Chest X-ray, PA view. Patient: 46 years old, sex M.
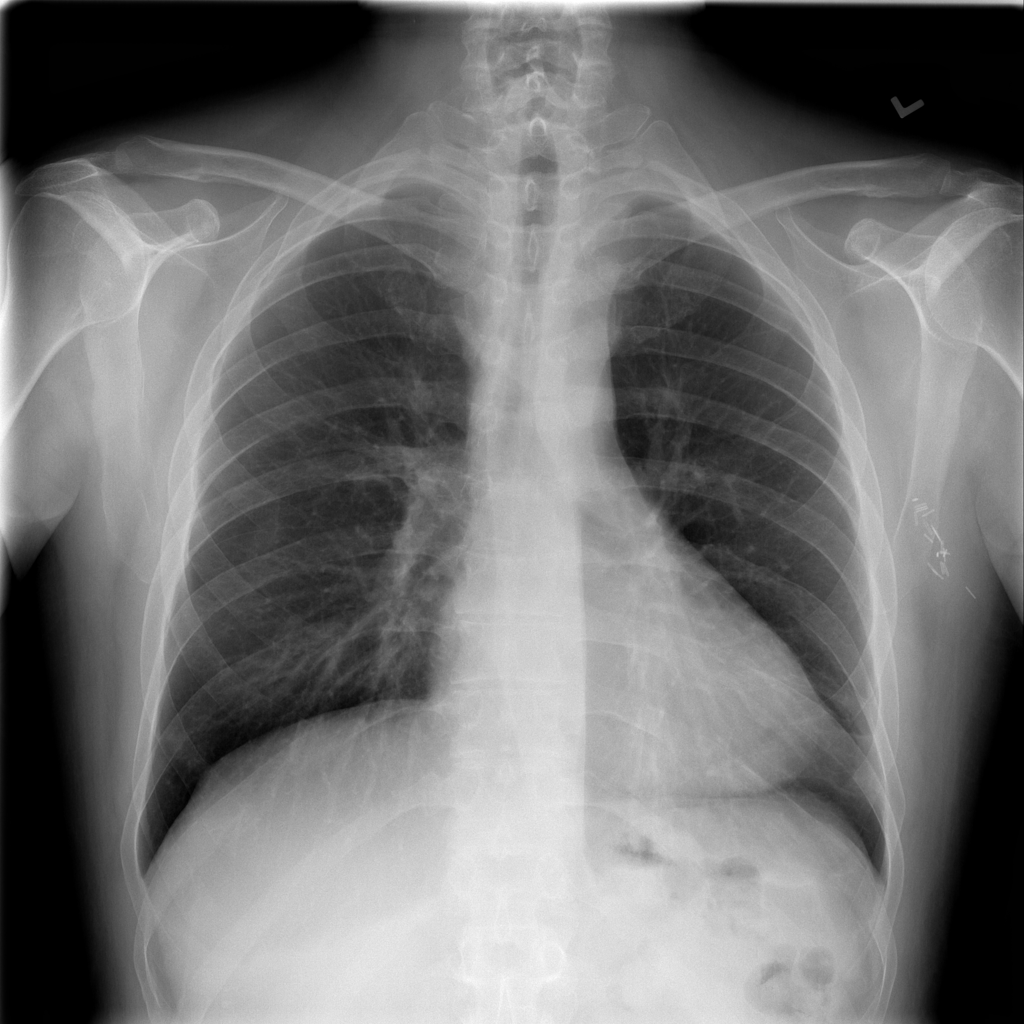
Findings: Cardiomegaly, Effusion